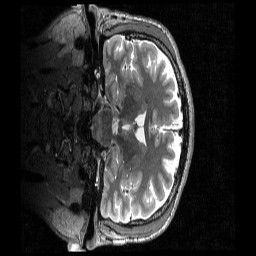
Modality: T2w
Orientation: coronal
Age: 53
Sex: male
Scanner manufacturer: siemens
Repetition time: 3.2 s